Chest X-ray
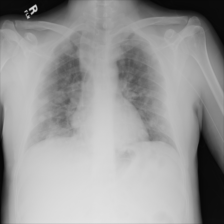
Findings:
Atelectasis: negative
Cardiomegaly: negative
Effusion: negative
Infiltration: negative
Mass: negative
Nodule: positive
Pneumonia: negative
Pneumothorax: negative
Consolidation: negative
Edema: negative
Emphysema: negative
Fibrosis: negative
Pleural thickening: negative
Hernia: negative